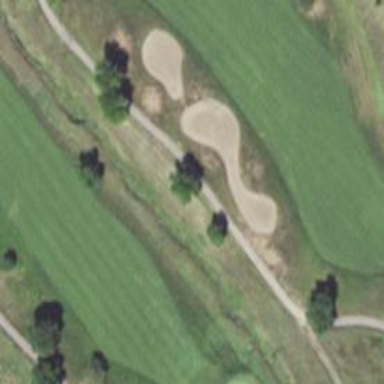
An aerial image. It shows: Service road used as golf cart path.